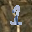
Label: 1